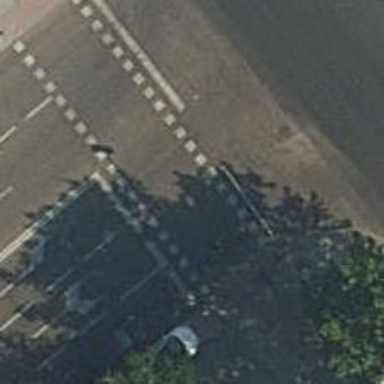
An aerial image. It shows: Zebra crossing with traffic signals. The crossing is marked by traffic lights.